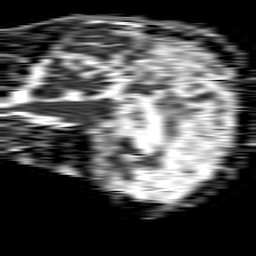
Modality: ADC
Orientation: sagittal
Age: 67
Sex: male
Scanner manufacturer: philips
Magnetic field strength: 1.5 T
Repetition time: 4.6 s
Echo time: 0.08517 s